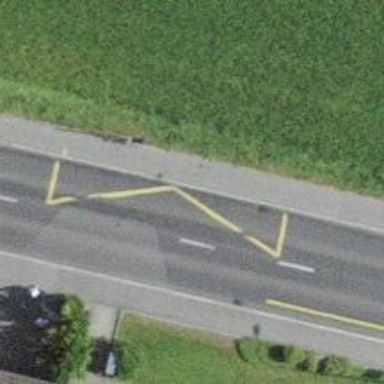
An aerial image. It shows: Bus stop equipped with public transport stop position.